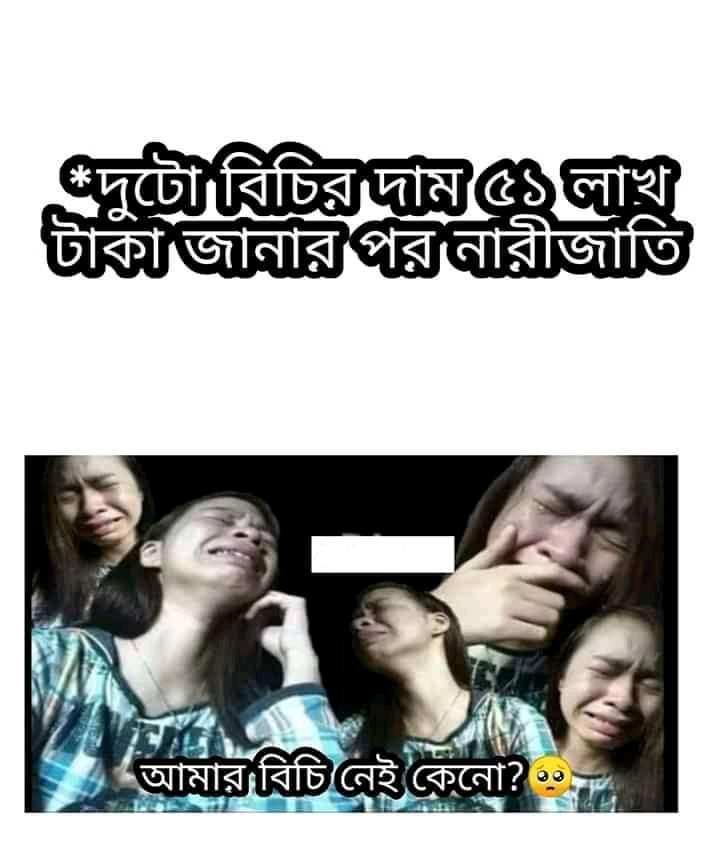
Caption: *দুটো বিচির দাম ৫১ লাখ টাকা জানার পর নারীজাতি     আমার বিচি নেই কেনো ?
Label: hate